Question: Does anyone want to share the they have found for (AS3) and Flash CS5?
I've just done a search and found a few, but would love to hear from people who've actually used any of them. (In order of 'most promising')
- <URL>
---
## Screenshots...
Adobe Scout:
<URL>
<URL>
De MonsterDebugger:
<URL>
<URL>
Thunderbird AS3 Console:
<URL>
<URL>
Luminic Box:
<URL>
Senocular:

Xray:
<URL>
<URL>
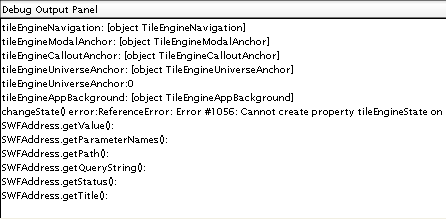
Answer: <URL>, the official debugger by Adobe
Use Scout to profile and optimize any SWF whether it runs on mobile devices, desktops, or in browsers. And you don't need special debug versions - profile your games in the commercially available Flash Player.
Scout works automatically, without any changes in your code. Profile your content in-context with very little effort, find hotspots in no-time.
Scout helps you early in development by detecting problems before you do. Then use the same sophisticated analysis tools on production systems after your game is released.

A video introduction is available on <URL>